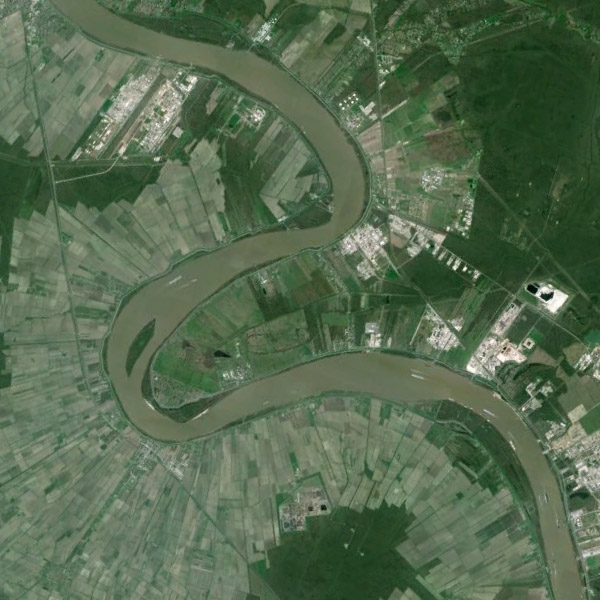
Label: River